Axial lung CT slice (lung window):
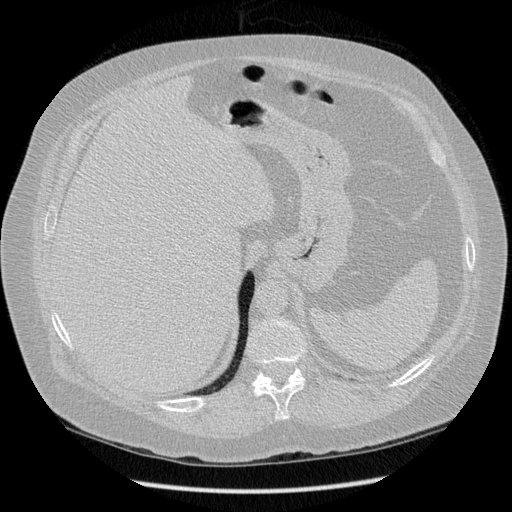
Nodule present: no